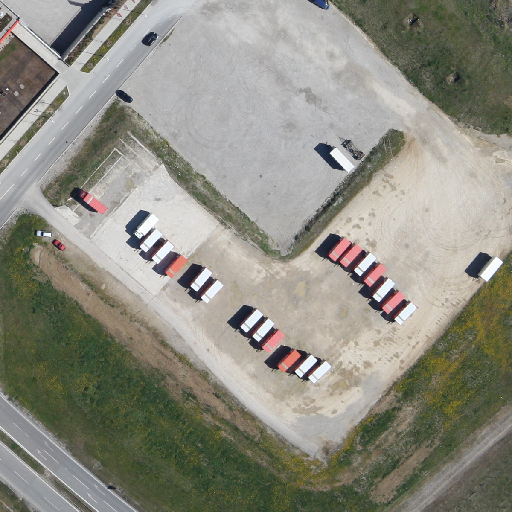
Referring expression: car